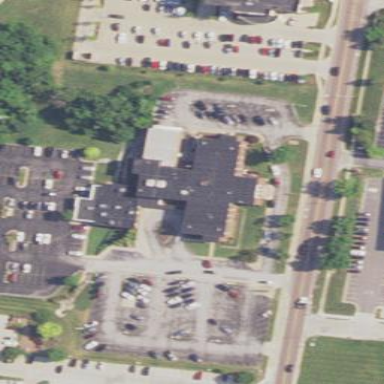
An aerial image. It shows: Clinic building providing healthcare services.